Question: I'm trying to overlay a custom drawing of a roadway design (kml or dgn) to a map view in my iPhone app using Apple's sample KMLViewer. I can tell it's reading the KML because the map zooms to the bounds of the drawing and a couple fragments of the drawing are displayed as they should be. The big hang up here is most of the drawing does not display at all. The attached screen shot shows just two lines of the drawing being displayed.

Also, please review the debug log here:
> 2013-07-25 23:07:06.597 KMLViewer[2407:c07] Application windows are
expected to have a root view controller at the end of application
launch Jul 25 23:07:06 Michaels-iMac.local KMLViewer[2407] :
ImageIO: CGImageReadSessionGetCachedImageBlockData ***
CGImageReadSessionGetCachedImageBlockData: readSession [0x8434040] has
bad readRef [0x8463610]
I've done a lot of research and this seems to be a hot topic. Can I adapt the KMLViewer to my KML or is there a better Apple method? I'd greatly appreciate some advice. The more specific the better. Thanks in advance for your time.
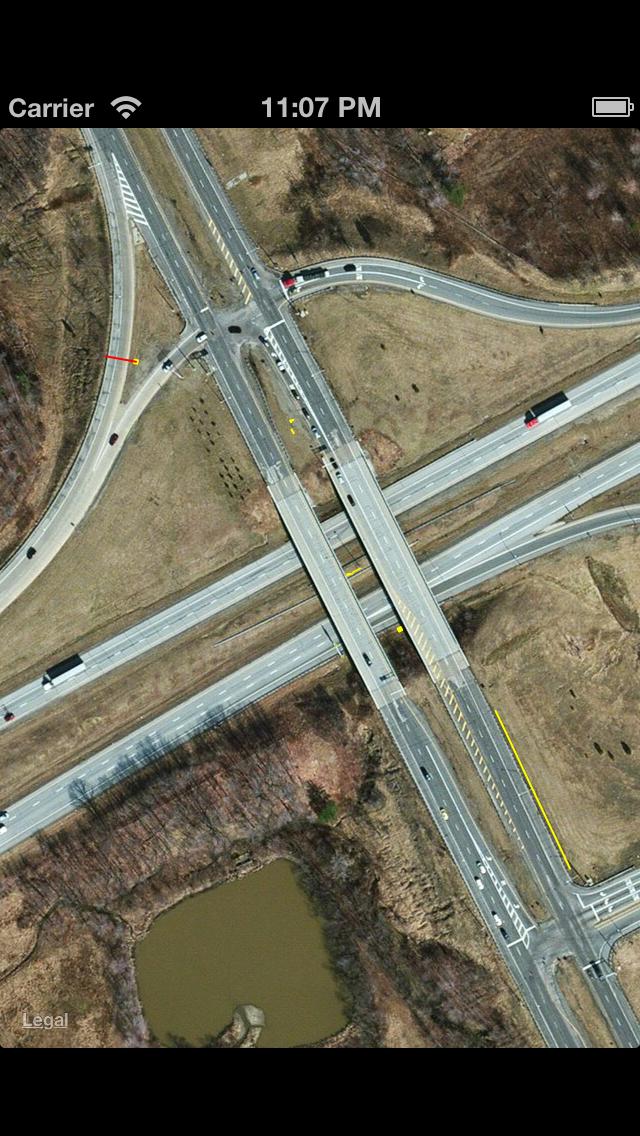
Answer: You could use something like the <URL> for the parsing into native Cocoa types. They as mentioned above you want to use annotations and their views/layers provided by the map view delegate.
Another approach, if this is a static map, is to use <URL> to render the KML into a set of tiles that you could overlay onto your regular map.